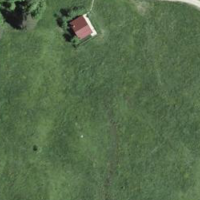
EUNIS habitat code: 24
Species observed at this site:
Anthus trivialis
Turdus philomelos
Emberiza citrinella
Emberiza cirlus
Prunella modularis
Turdus viscivorus
Buteo buteo
Anthus pratensis
Asio otus
Strix aluco
Spinus spinus
Aegolius funereus
Phylloscopus collybita
Erithacus rubecula
Phoenicurus ochruros
Nucifraga caryocatactes
Corvus corax
Periparus ater
Cyanistes caeruleus
Lophophanes cristatus
Sturnus vulgaris
Troglodytes troglodytes
Accipiter gentilis
Fringilla coelebs
Regulus ignicapilla
Turdus torquatus
Columba palumbus
Turdus merula
Fringilla montifringilla
Lullula arborea
Hirundo rustica
Regulus regulus
Coccothraustes coccothraustes
Motacilla alba
Delichon urbicum